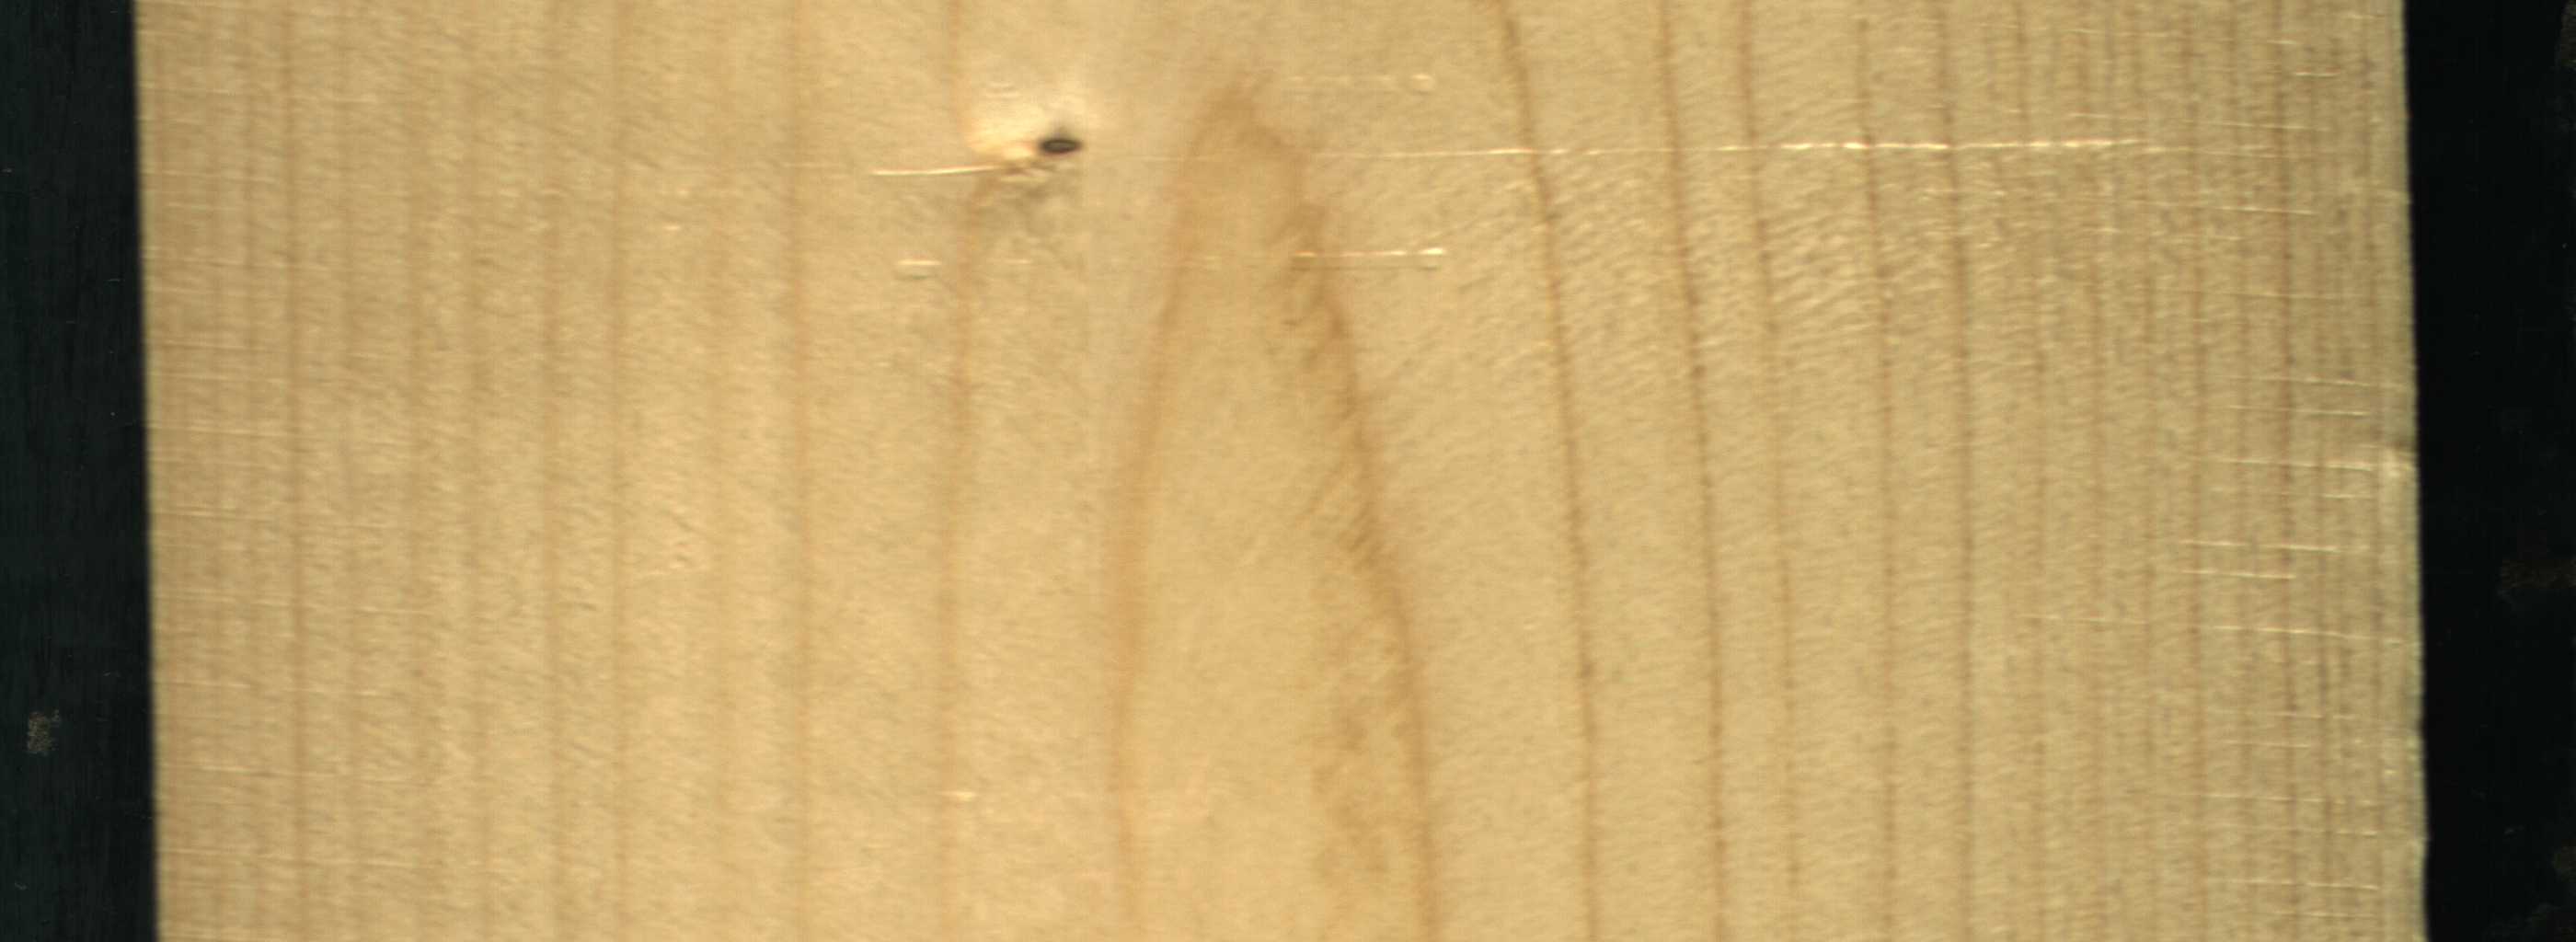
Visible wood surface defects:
Live_Knot